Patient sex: M
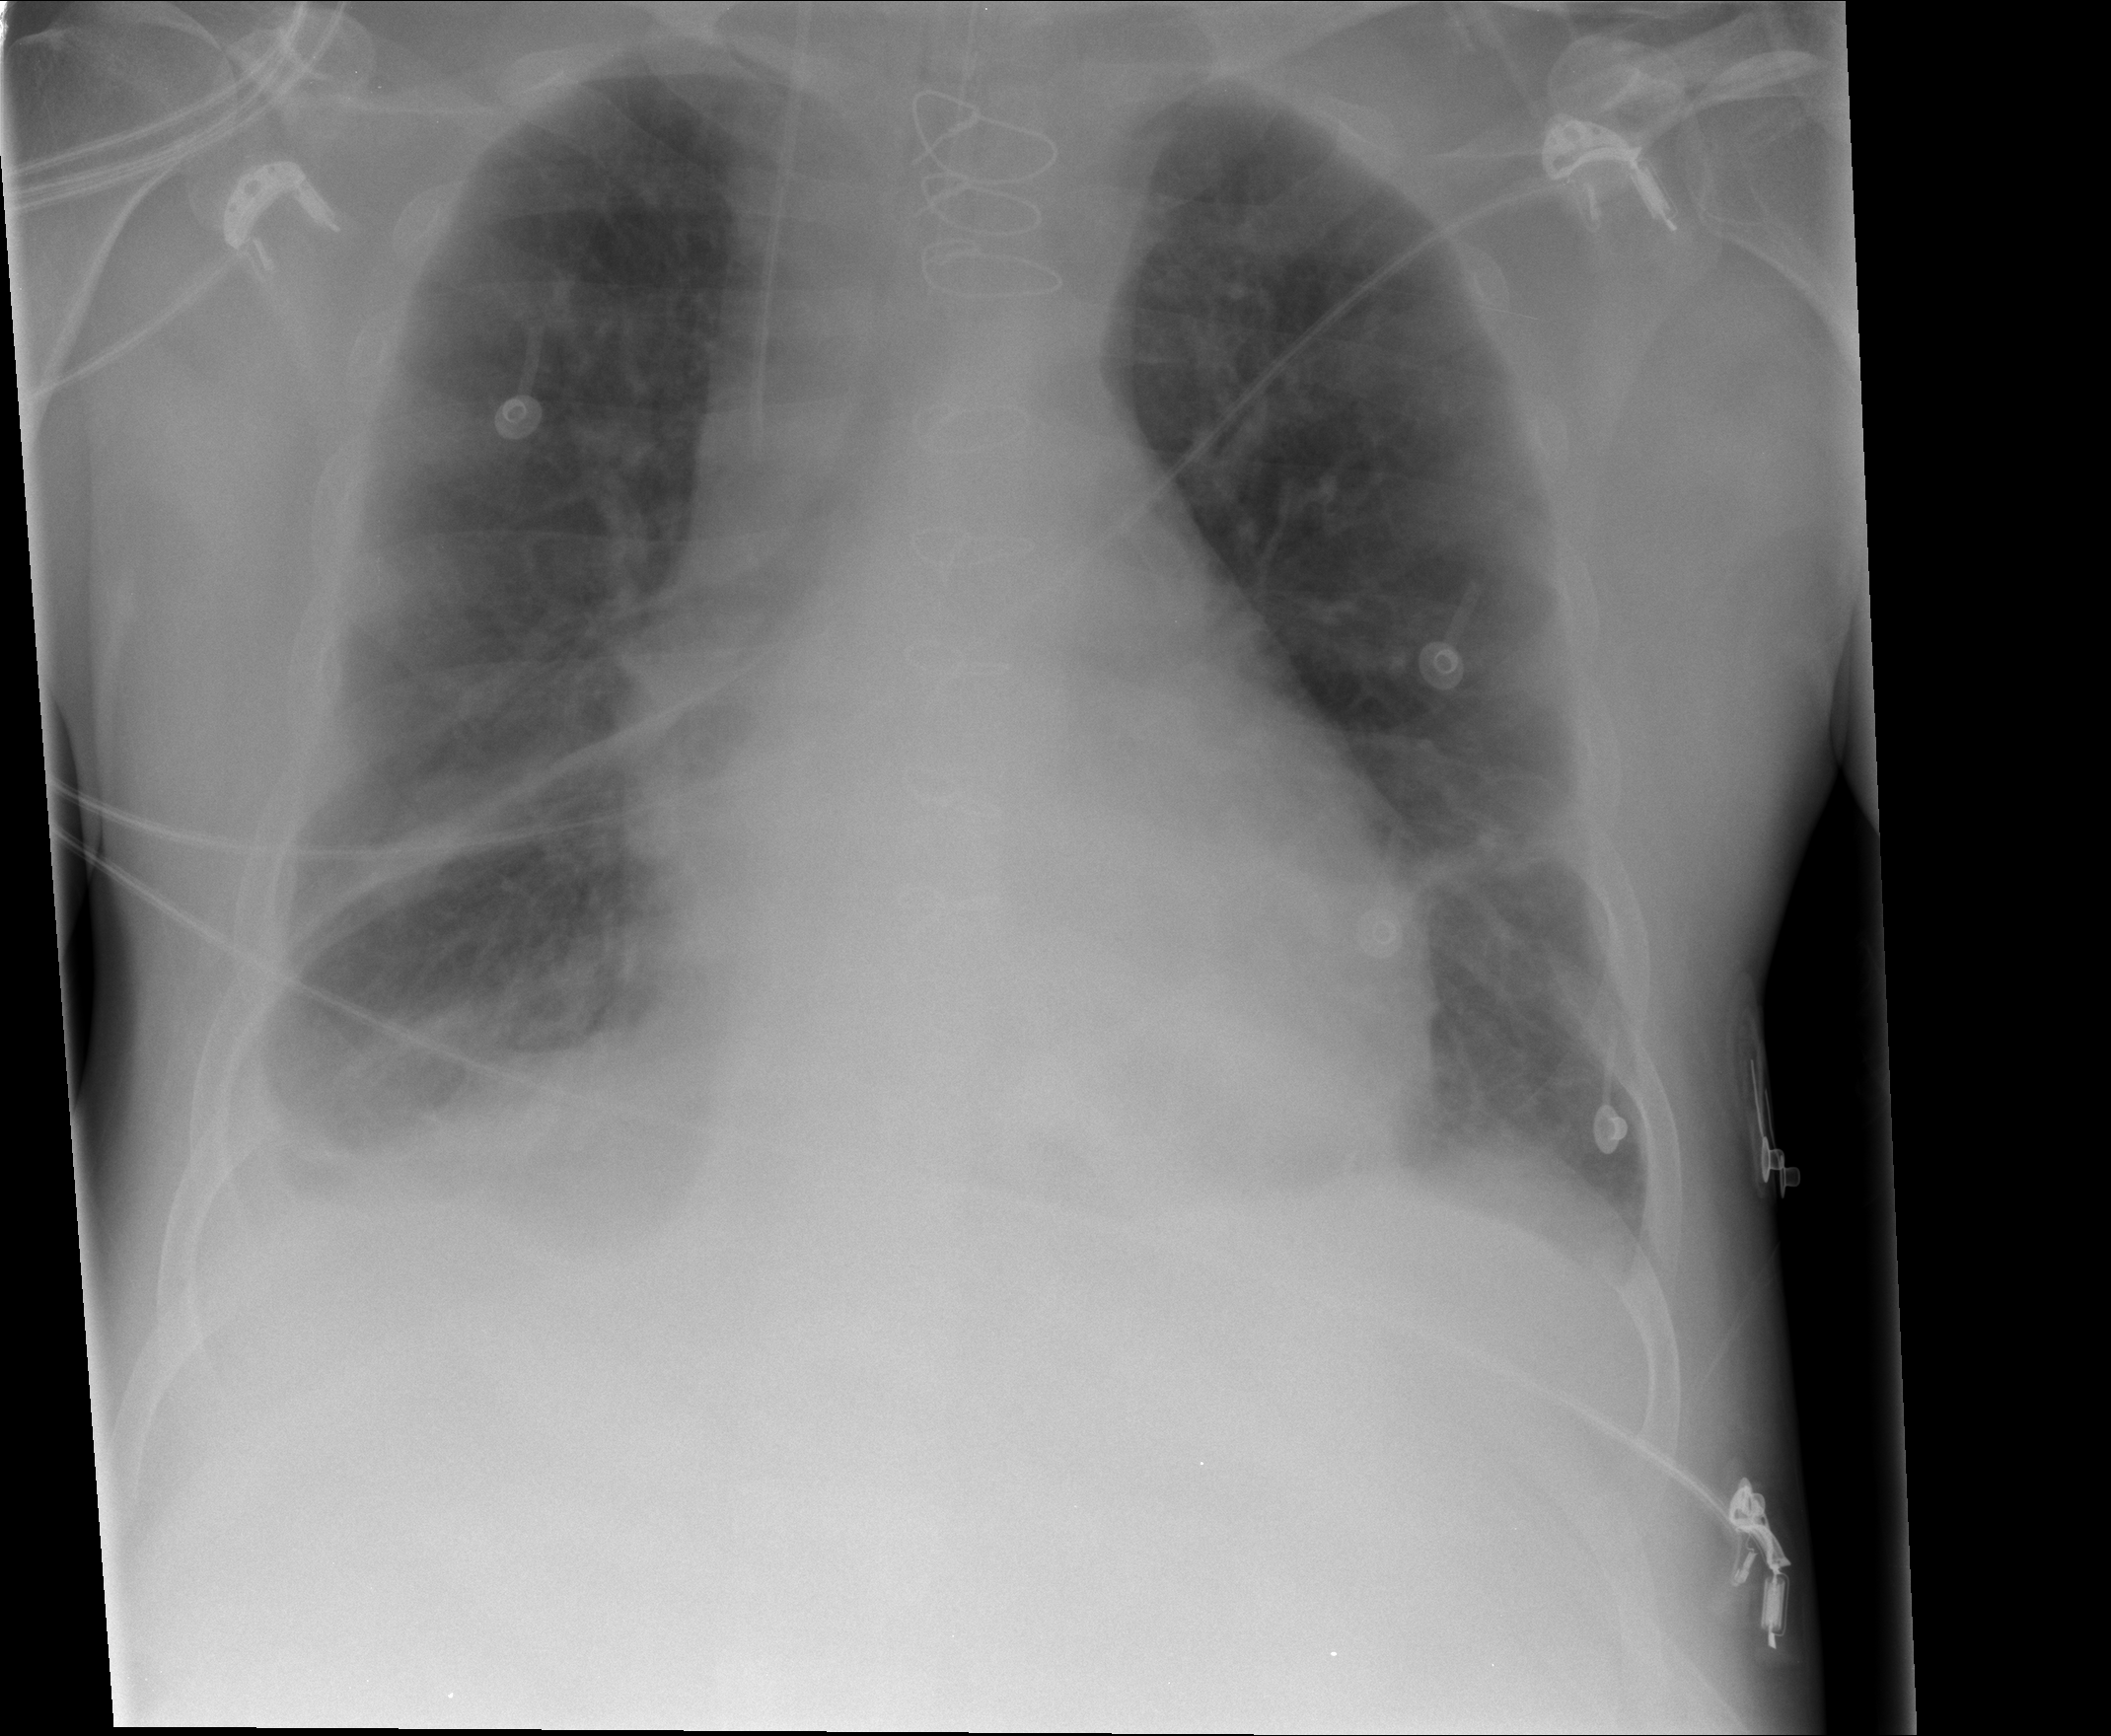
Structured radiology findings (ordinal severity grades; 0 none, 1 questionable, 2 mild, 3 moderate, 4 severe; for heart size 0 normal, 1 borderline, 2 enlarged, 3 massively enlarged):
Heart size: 2
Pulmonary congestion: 0
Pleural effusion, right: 2
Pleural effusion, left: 1
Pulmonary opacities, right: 2
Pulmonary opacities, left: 0
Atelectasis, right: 2
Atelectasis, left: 2